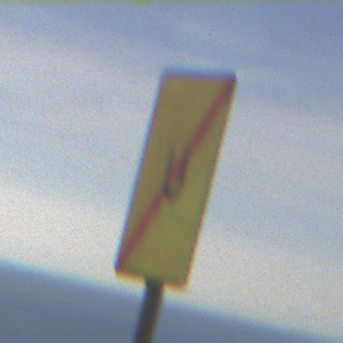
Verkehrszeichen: EndeUmleitung
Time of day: MorningAfternoon
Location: Outdoor (RoadRail)
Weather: PartlyCloudy
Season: NotSpecified
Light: Natural